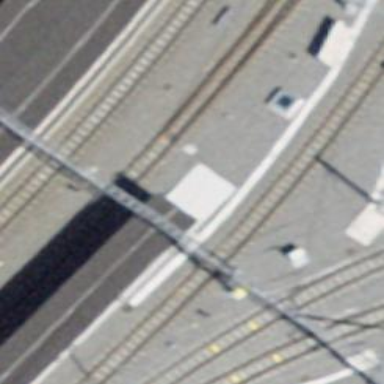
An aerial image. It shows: Narrow-gauge railway track electrified by contact line.